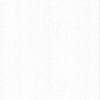
Label: dusty